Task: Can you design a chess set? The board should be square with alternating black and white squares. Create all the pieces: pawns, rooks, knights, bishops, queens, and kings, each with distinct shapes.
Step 2037:
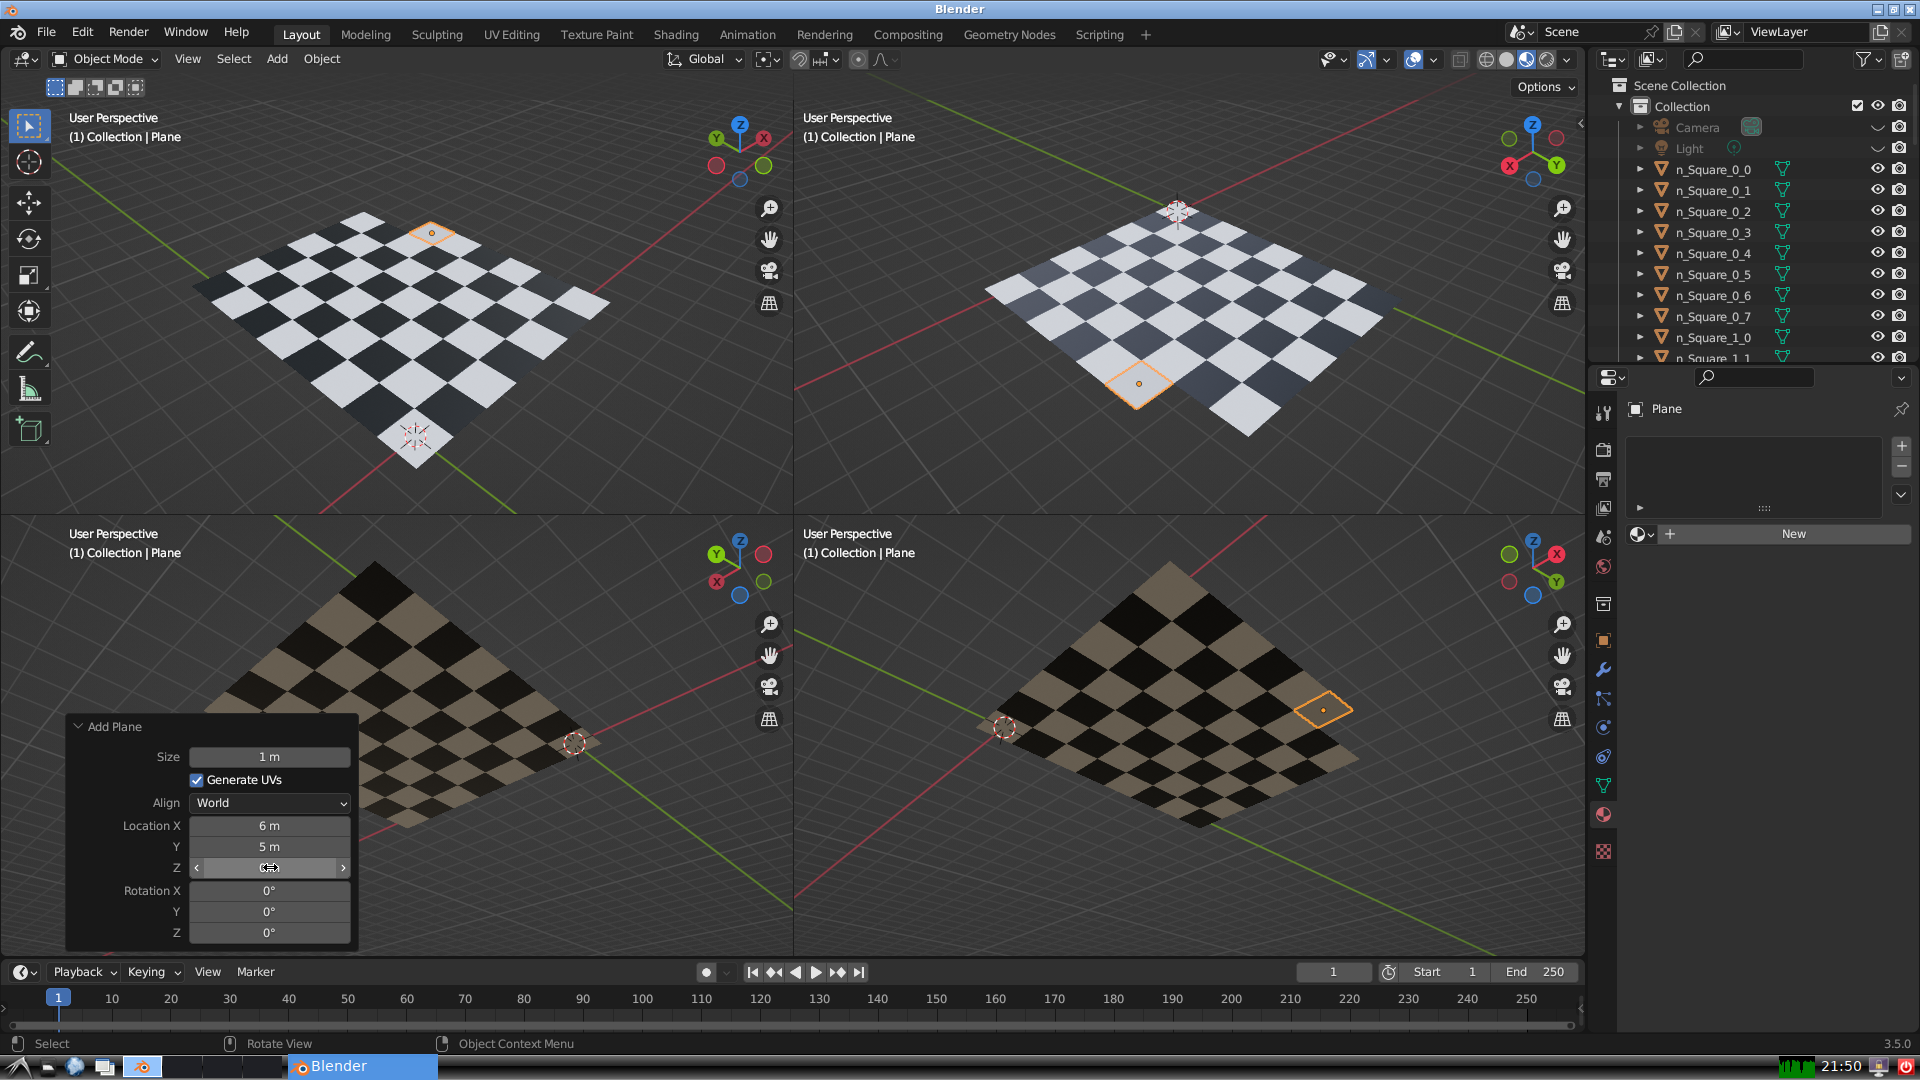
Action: {"mouse_move": [960, 540]}